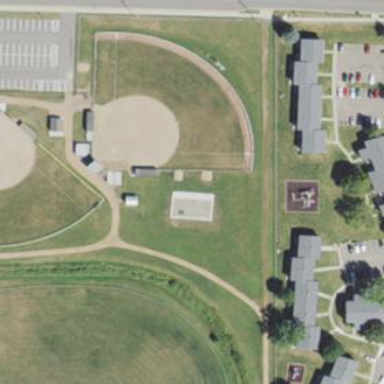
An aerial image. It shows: Baseball pitch for leisure land activities.